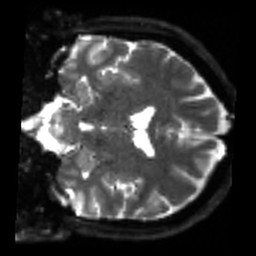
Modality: sbref
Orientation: coronal
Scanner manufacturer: siemens
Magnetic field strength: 3 T
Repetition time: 4 s
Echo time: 0.0594 s